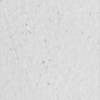
Label: not_dusty